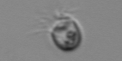
Label: Balanion